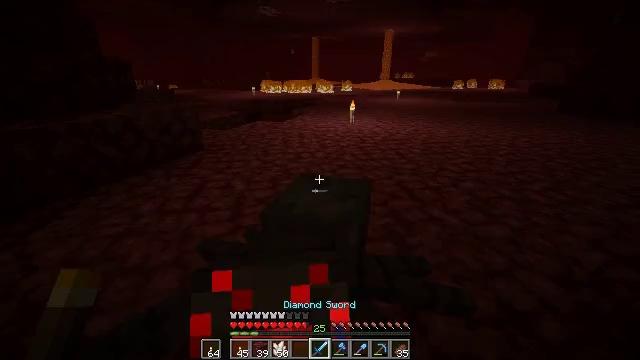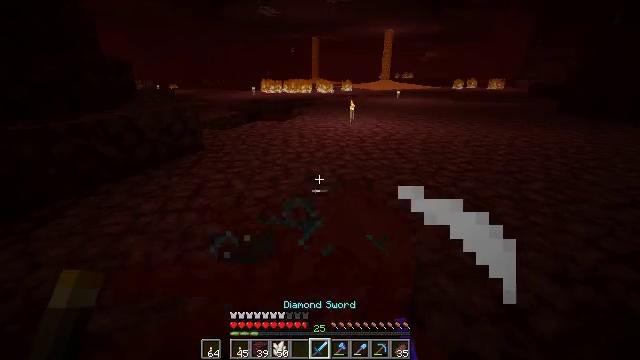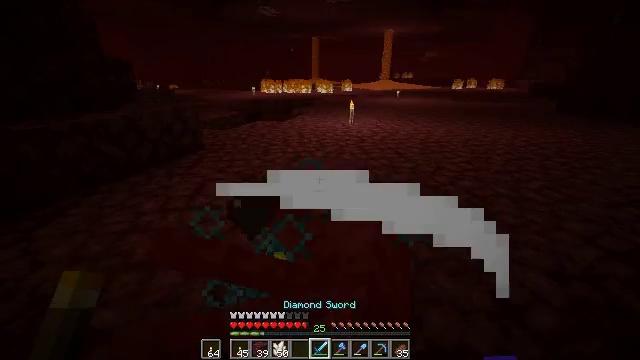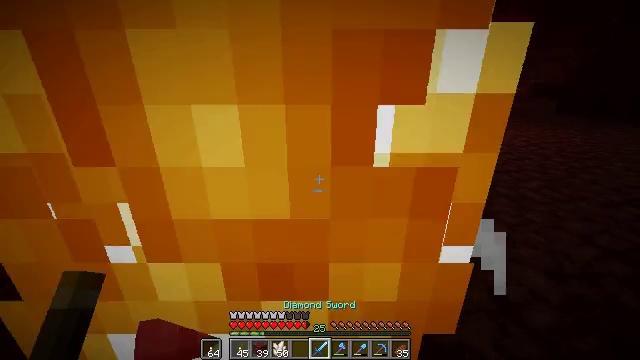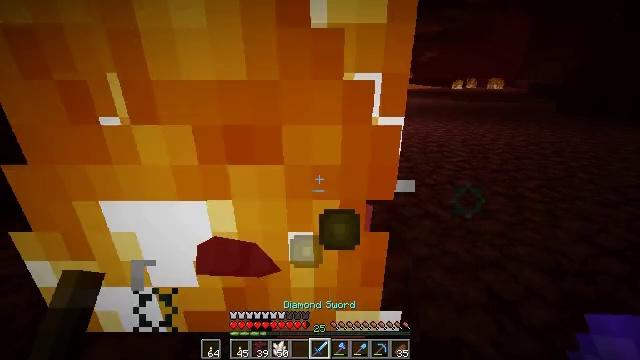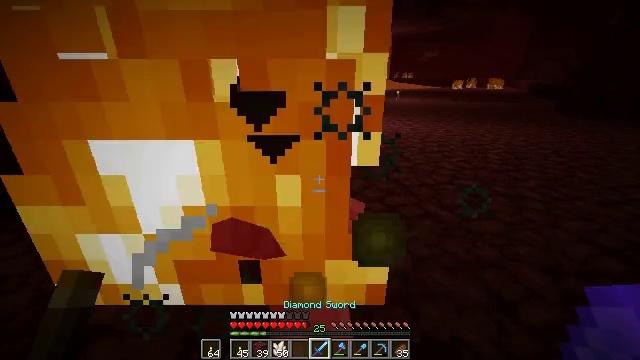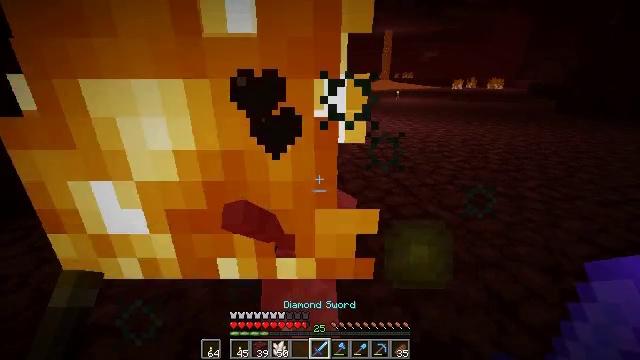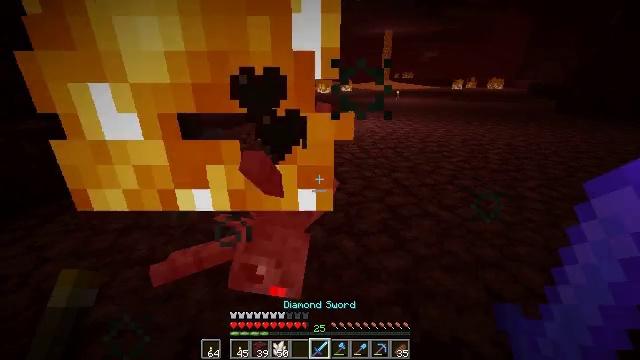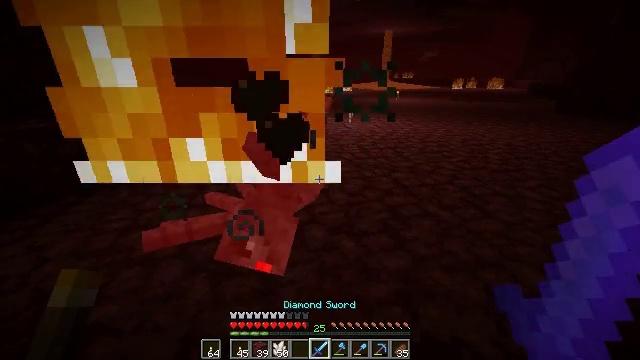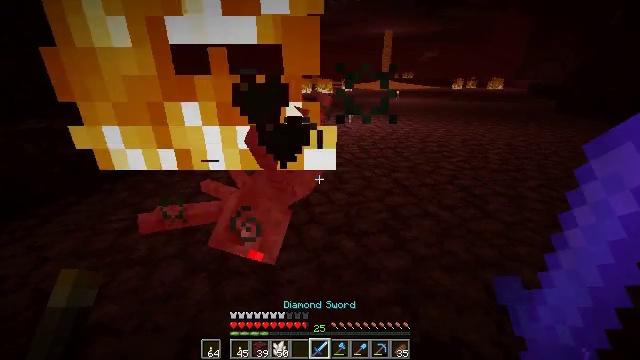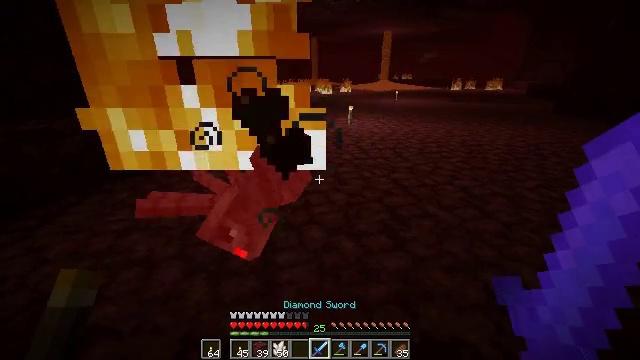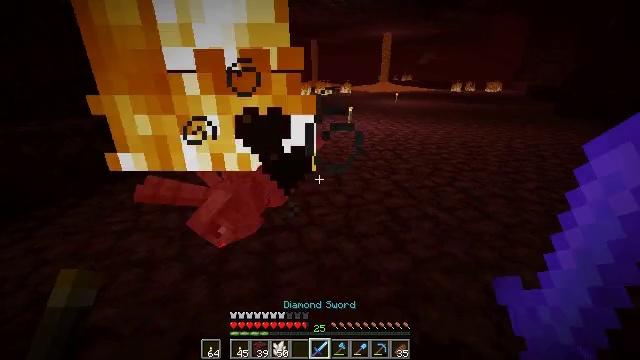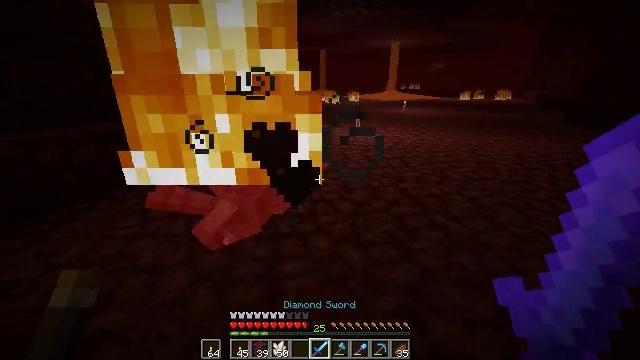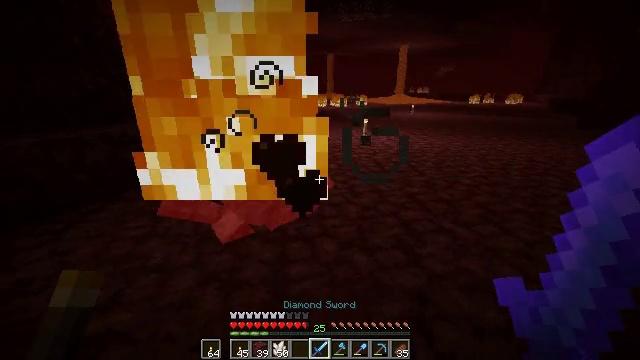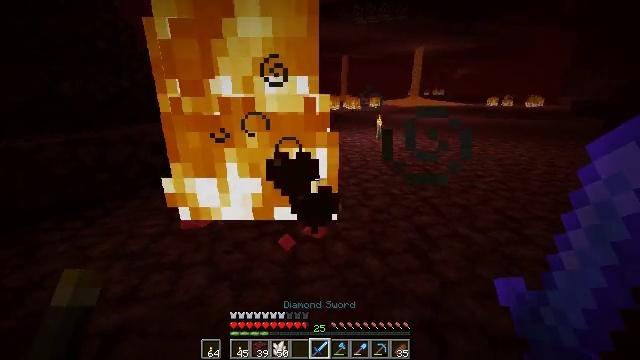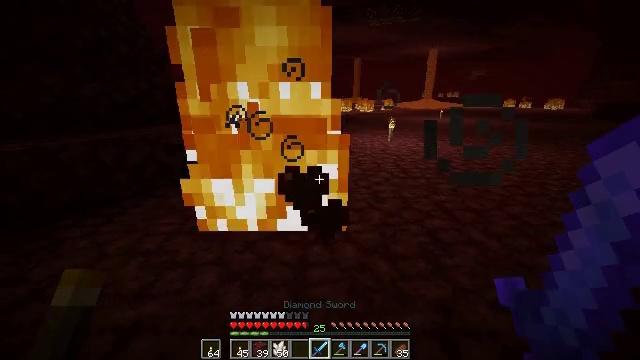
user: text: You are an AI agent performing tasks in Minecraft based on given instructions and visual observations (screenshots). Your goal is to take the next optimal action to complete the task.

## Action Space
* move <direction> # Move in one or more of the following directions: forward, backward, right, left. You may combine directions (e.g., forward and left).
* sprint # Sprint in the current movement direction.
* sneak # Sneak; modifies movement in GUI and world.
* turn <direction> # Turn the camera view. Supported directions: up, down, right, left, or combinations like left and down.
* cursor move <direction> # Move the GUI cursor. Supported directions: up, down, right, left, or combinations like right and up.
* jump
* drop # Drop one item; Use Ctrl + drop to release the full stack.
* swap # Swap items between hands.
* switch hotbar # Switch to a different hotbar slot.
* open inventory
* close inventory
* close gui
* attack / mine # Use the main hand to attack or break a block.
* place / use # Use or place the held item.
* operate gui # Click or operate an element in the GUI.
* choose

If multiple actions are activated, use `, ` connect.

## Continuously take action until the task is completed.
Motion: motion action
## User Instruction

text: Eliminate the villager.
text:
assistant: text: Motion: no_op
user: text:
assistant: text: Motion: no_op
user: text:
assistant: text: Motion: no_op
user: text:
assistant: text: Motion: no_op
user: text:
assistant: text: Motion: no_op
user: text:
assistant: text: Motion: no_op
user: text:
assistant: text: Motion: no_op
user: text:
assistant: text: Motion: no_op
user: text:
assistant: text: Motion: no_op
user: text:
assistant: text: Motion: no_op
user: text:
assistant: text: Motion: no_op
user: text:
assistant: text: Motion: turn left and up
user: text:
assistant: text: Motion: turn left
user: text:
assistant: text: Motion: turn left
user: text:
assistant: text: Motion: turn left
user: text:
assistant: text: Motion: turn left
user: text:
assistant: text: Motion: turn left
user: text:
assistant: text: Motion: no_op
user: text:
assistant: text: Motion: no_op
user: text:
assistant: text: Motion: no_op
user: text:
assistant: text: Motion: no_op
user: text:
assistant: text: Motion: turn right
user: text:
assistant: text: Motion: turn right
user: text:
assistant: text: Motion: no_op
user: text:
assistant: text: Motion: no_op
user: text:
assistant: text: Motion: turn right
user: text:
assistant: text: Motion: turn right
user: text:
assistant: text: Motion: move forward, turn right
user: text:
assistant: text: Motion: move forward, turn right
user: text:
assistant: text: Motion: move forward, turn right